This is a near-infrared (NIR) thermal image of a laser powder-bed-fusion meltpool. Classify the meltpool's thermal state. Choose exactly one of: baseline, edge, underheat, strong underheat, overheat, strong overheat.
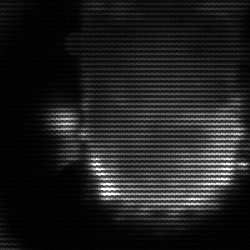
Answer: baseline